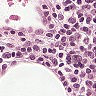
Metastatic tissue present: no